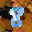
Label: 8